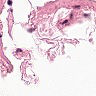
Metastatic tissue present: no